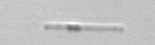
Label: Leptocylindrus